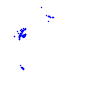
Particle: kaon